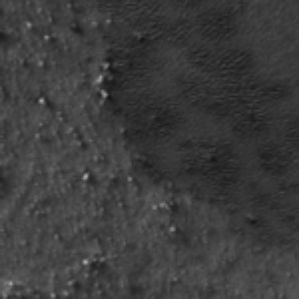
Label: frost